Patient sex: M
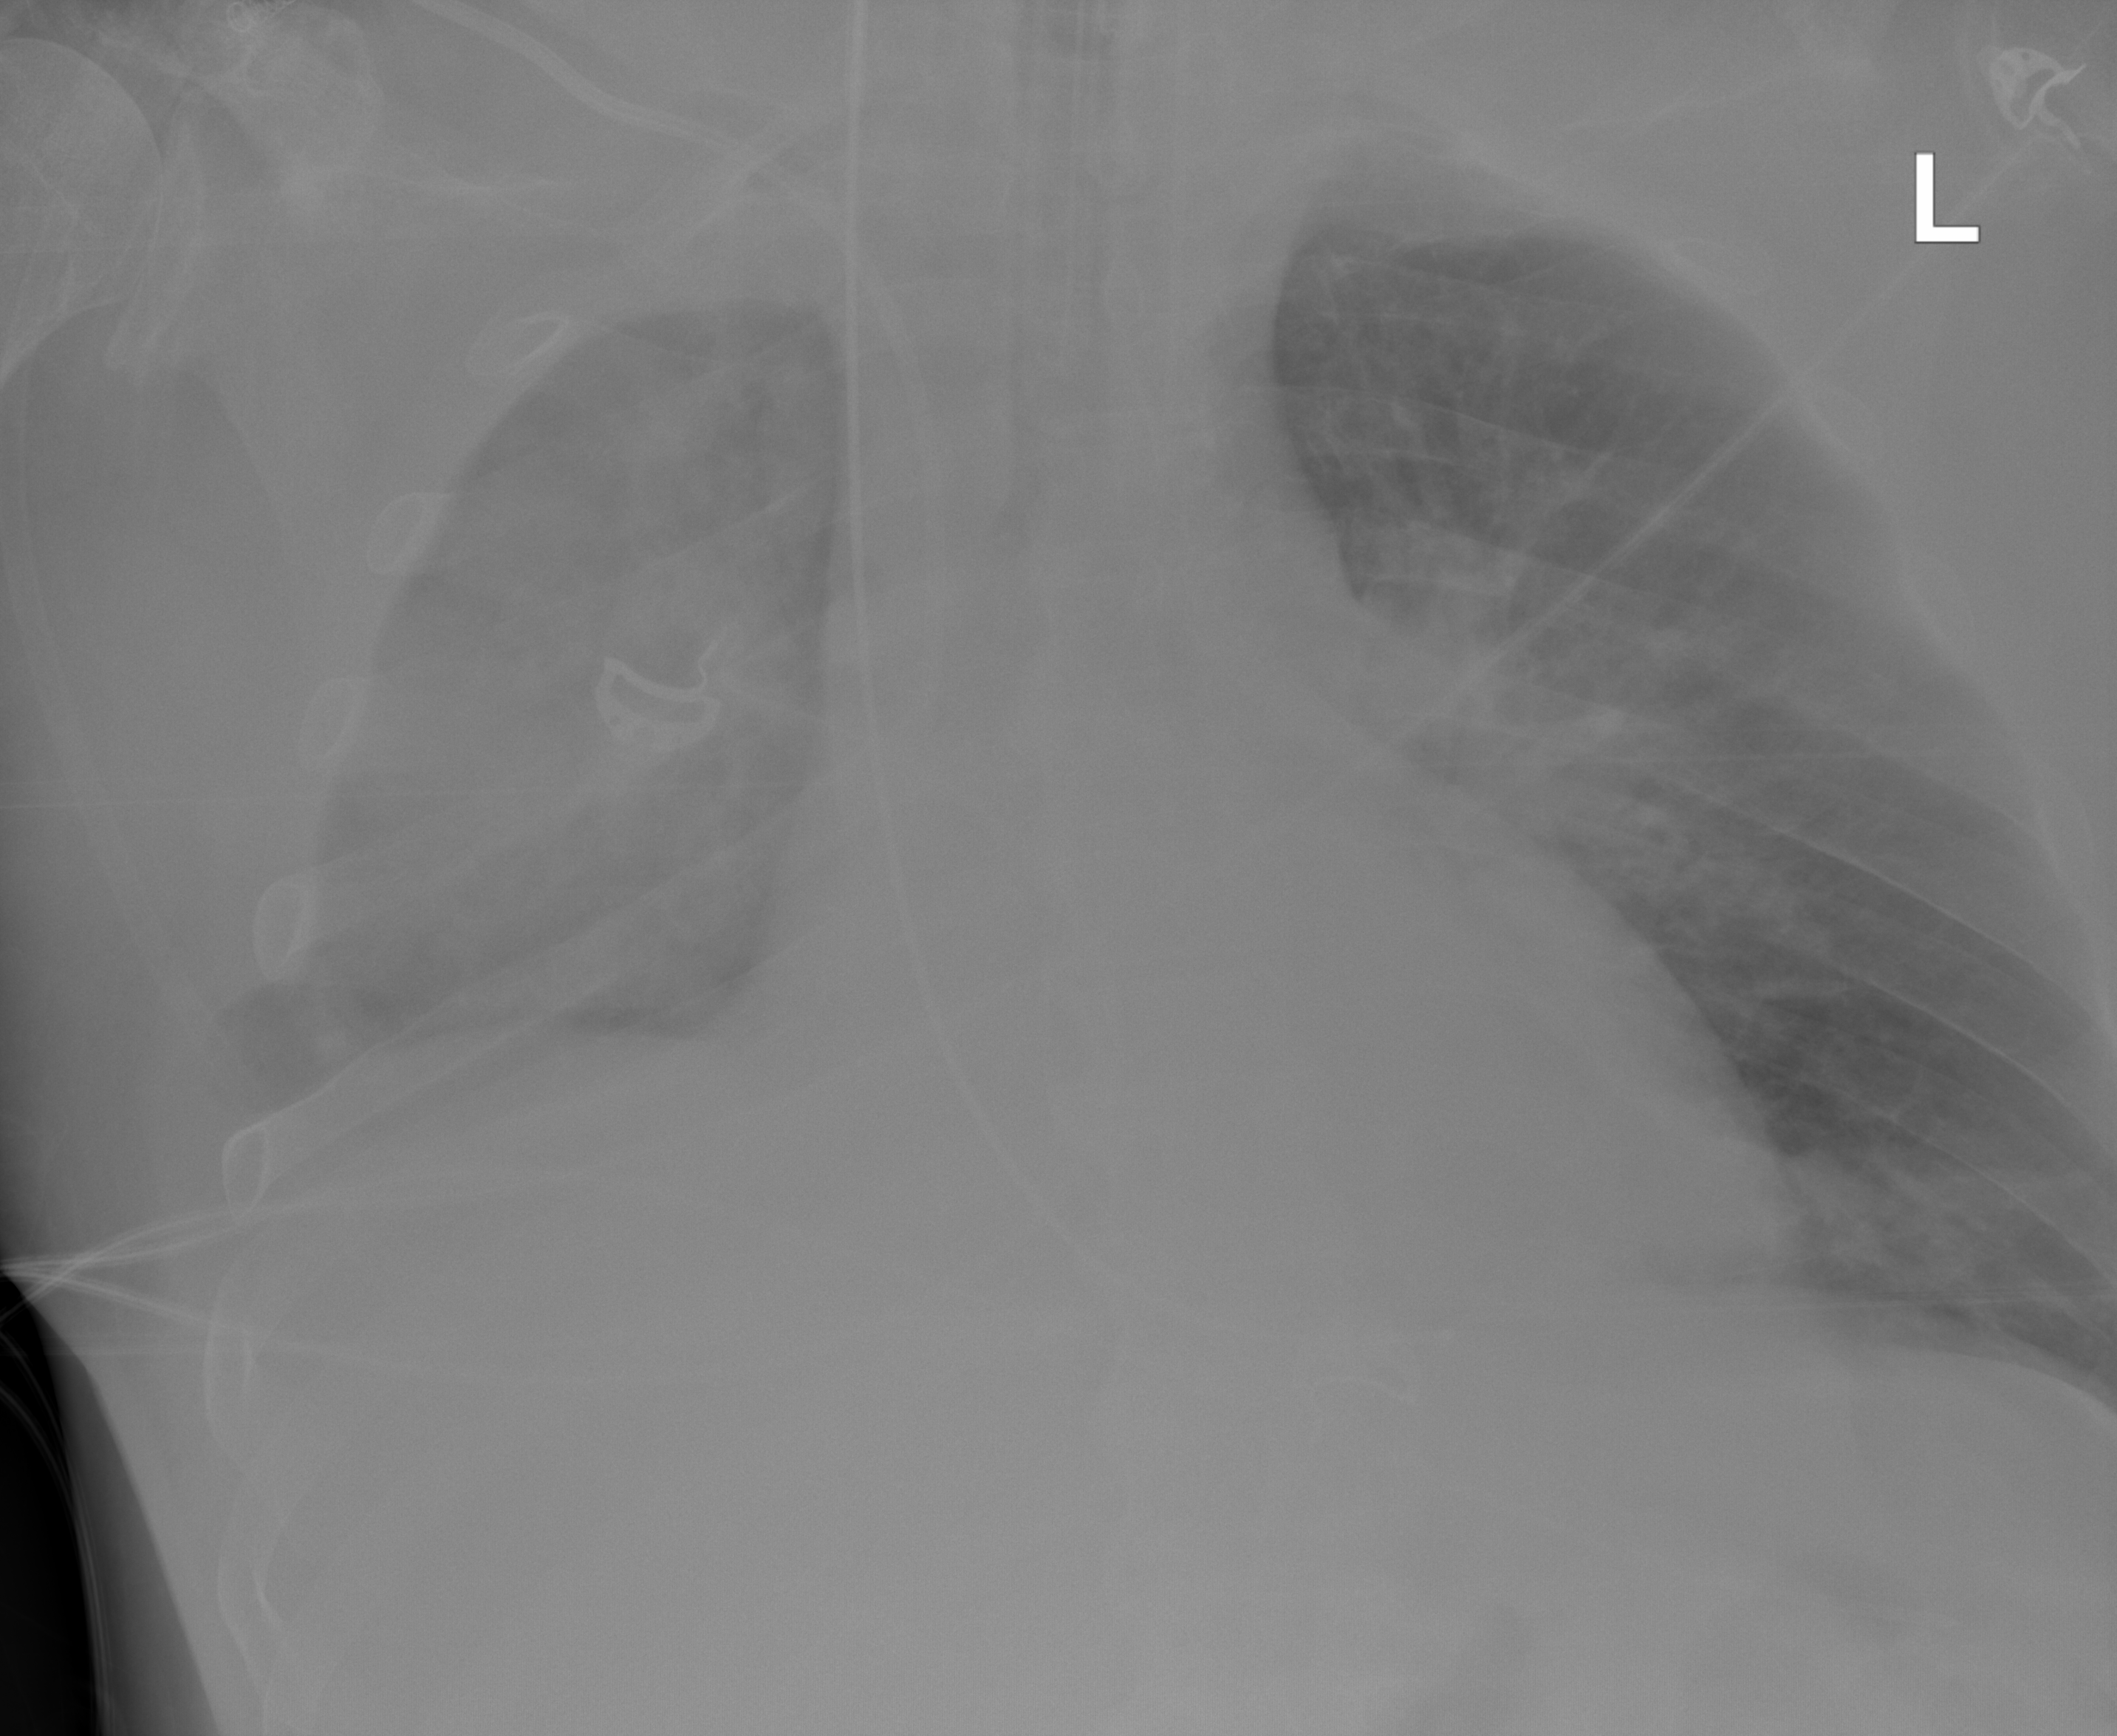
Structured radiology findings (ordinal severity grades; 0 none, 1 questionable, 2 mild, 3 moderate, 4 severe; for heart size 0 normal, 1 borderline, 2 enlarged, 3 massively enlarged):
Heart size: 2
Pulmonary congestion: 0
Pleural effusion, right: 0
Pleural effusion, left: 0
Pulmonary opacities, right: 2
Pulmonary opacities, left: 2
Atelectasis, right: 2
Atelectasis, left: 0